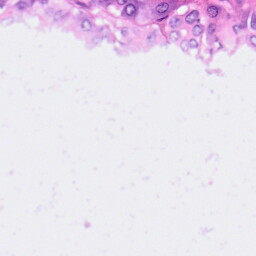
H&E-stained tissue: Pancreatic